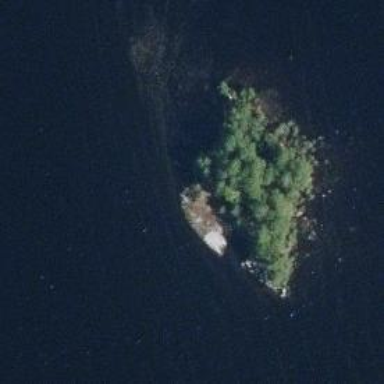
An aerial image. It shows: Islet surrounded by woodland.